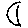
Label: moon